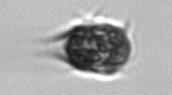
Label: Mesodinium